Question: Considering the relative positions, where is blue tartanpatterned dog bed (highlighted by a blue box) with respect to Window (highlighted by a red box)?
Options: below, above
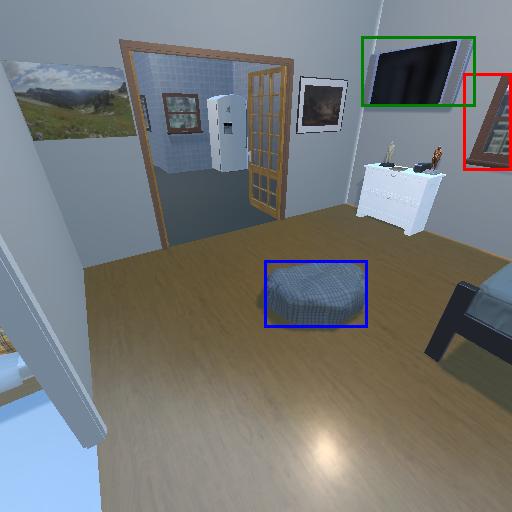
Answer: below